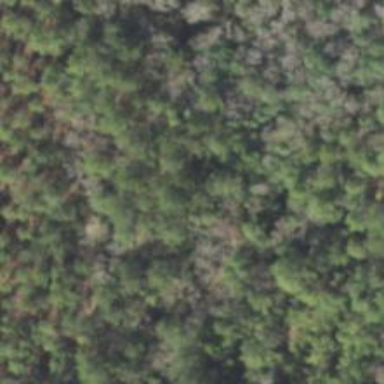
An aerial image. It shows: Mixed woodland with various types of leaves.